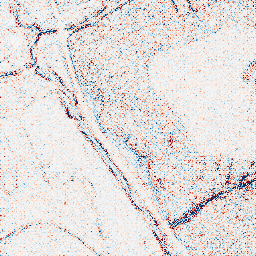
Category: edge_preserving
Decomposition family: bilateral
Decomposition parameters: d: 5
sigma_color: 25
sigma_space: 50
Upsampling method: regularized
Upsampling parameters: scale: 2
lambda_reg: 0.1
Upsampling scale: 2